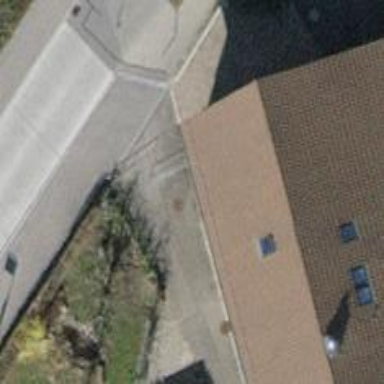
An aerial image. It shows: Asphalt road in residential area.